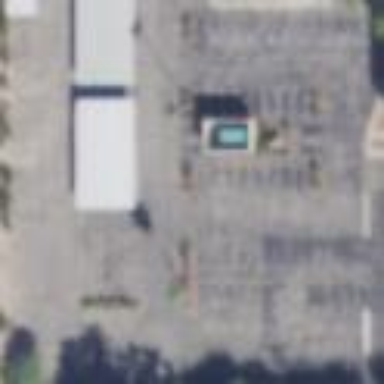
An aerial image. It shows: Parking area.